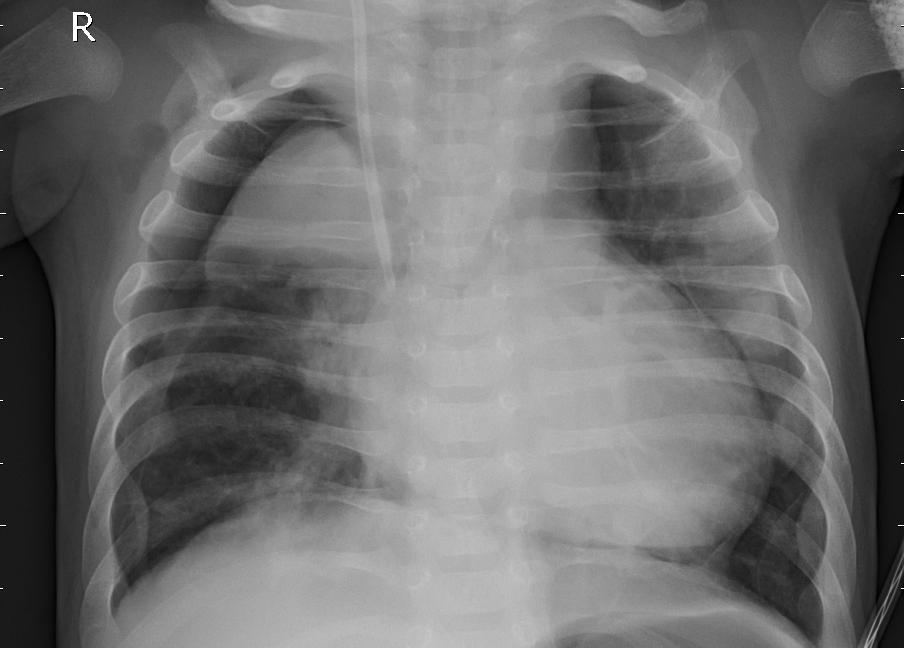
Diagnosis: PNEUMONIA